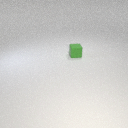
small green rubber cube